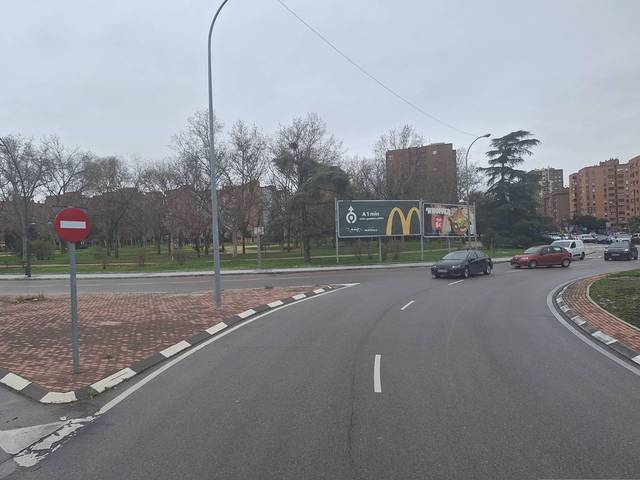
Region: Spain
Coordinates: 40.337, -3.737